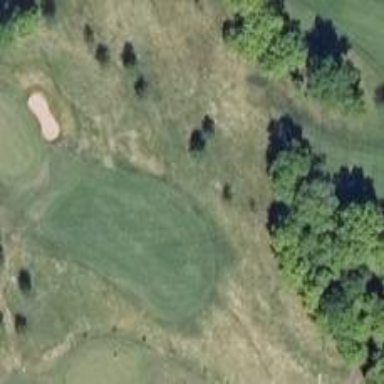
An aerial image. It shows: Golf fairway surrounded by grass.